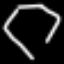
Label: diamond